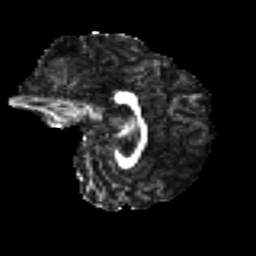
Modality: FA
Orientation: sagittal
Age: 45
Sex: female
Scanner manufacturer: ge
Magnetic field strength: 3 T
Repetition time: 7.8 s
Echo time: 0.0606 s